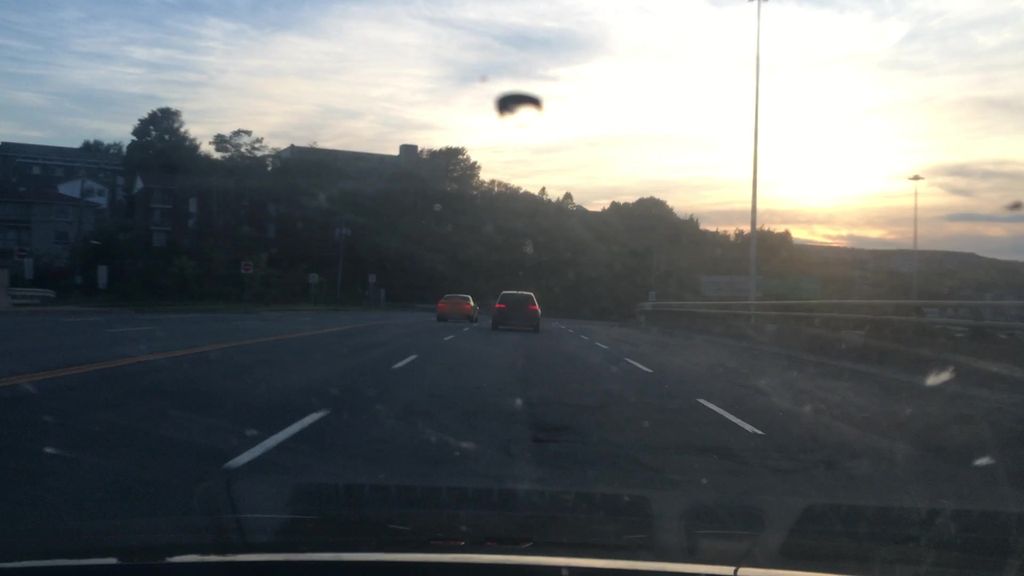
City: halifax